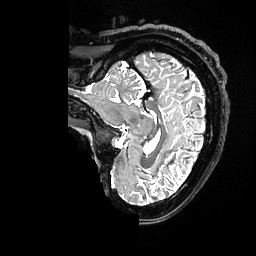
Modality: T2w
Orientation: sagittal
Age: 35
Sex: female
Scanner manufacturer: ge
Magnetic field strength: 3 T
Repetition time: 3.202 s
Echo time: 0.06683 s